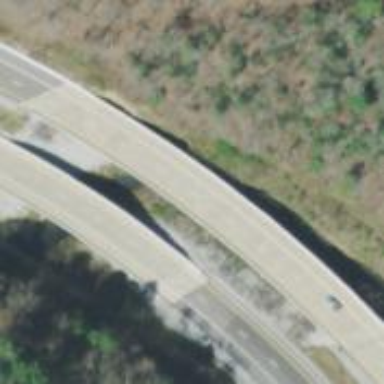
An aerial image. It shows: Trunk highway bridge.